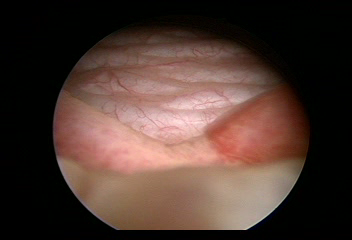
Modality: WLC
Class: Normal mucosa
Bladder cancer association: No